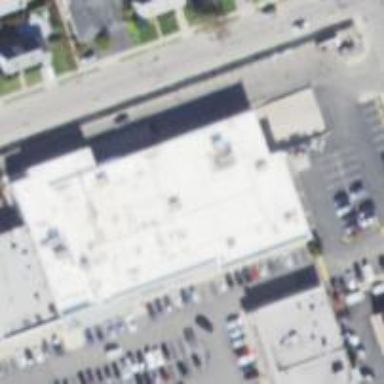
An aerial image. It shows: Supermarket.